Field crop: maize
Growth stage: 1
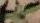
Species: atriplex